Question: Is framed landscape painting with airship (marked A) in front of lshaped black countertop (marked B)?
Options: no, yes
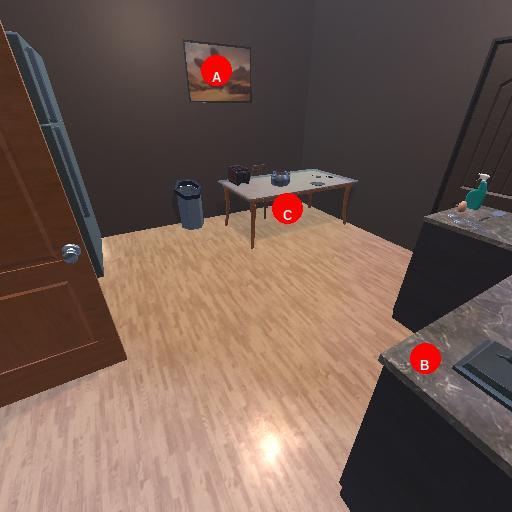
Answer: no